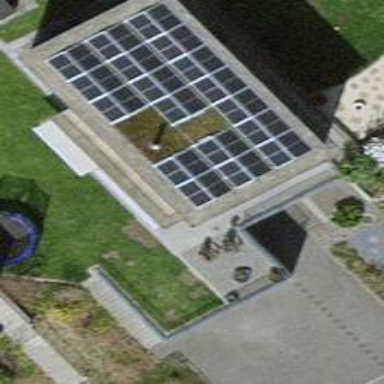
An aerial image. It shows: Solar power generator using photovoltaic method with solar photovoltaic panel types.